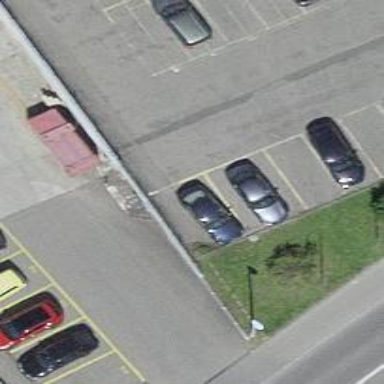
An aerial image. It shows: Charging station.